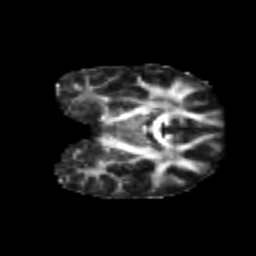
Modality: FA
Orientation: coronal
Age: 21
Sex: female
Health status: healthy